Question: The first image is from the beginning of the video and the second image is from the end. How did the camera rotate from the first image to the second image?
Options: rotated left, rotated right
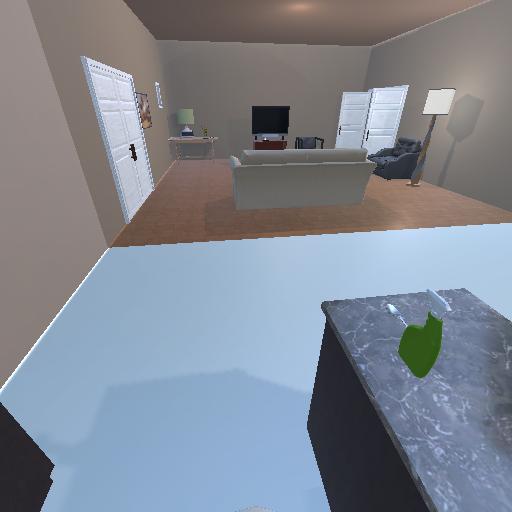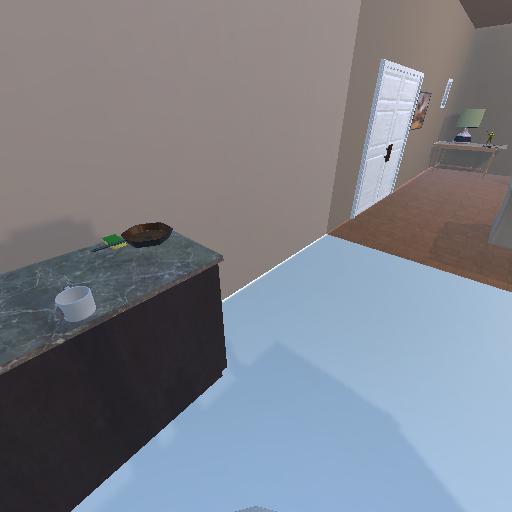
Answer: rotated left